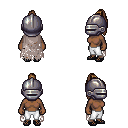
a pixel art fantasy rpg character, female body template, human, dark skin, gray tattered cape, white pants, blonde long topknot hairstyle, metal helm, ghillies, four views (front, back, left, right), 2x2 character sprite sheet, small pixel art, hard edges, no anti-aliasing